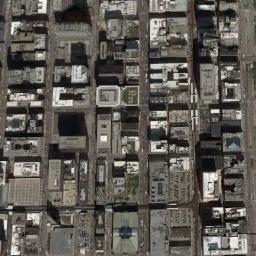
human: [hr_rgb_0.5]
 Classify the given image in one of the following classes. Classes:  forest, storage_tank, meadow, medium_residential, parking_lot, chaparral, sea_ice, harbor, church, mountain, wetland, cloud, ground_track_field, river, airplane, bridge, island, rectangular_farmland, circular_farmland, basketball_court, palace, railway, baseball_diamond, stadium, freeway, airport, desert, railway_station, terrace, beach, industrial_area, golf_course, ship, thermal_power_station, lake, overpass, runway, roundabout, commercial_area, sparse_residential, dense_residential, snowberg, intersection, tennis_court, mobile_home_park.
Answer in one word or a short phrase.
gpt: commercial_area